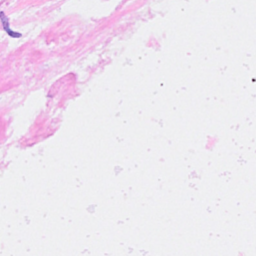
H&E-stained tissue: Breast